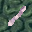
Label: 1